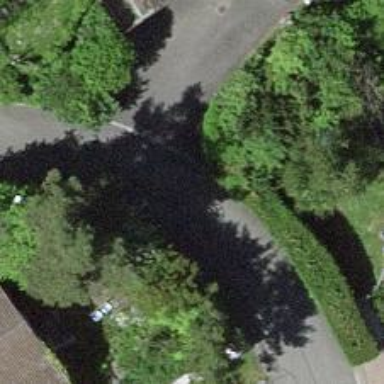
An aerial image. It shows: Residential road with asphalt surface and no sidewalks.